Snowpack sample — Snodgrass Mountain, Crested Butte, Colorado (2/4/25, 12:06 PM MST)
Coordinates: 38.923, -106.968
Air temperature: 35 °F
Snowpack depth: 80 cm
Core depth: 40 cm
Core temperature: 32 °F
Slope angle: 14°, slope face: 78°
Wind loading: low
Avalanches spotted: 0
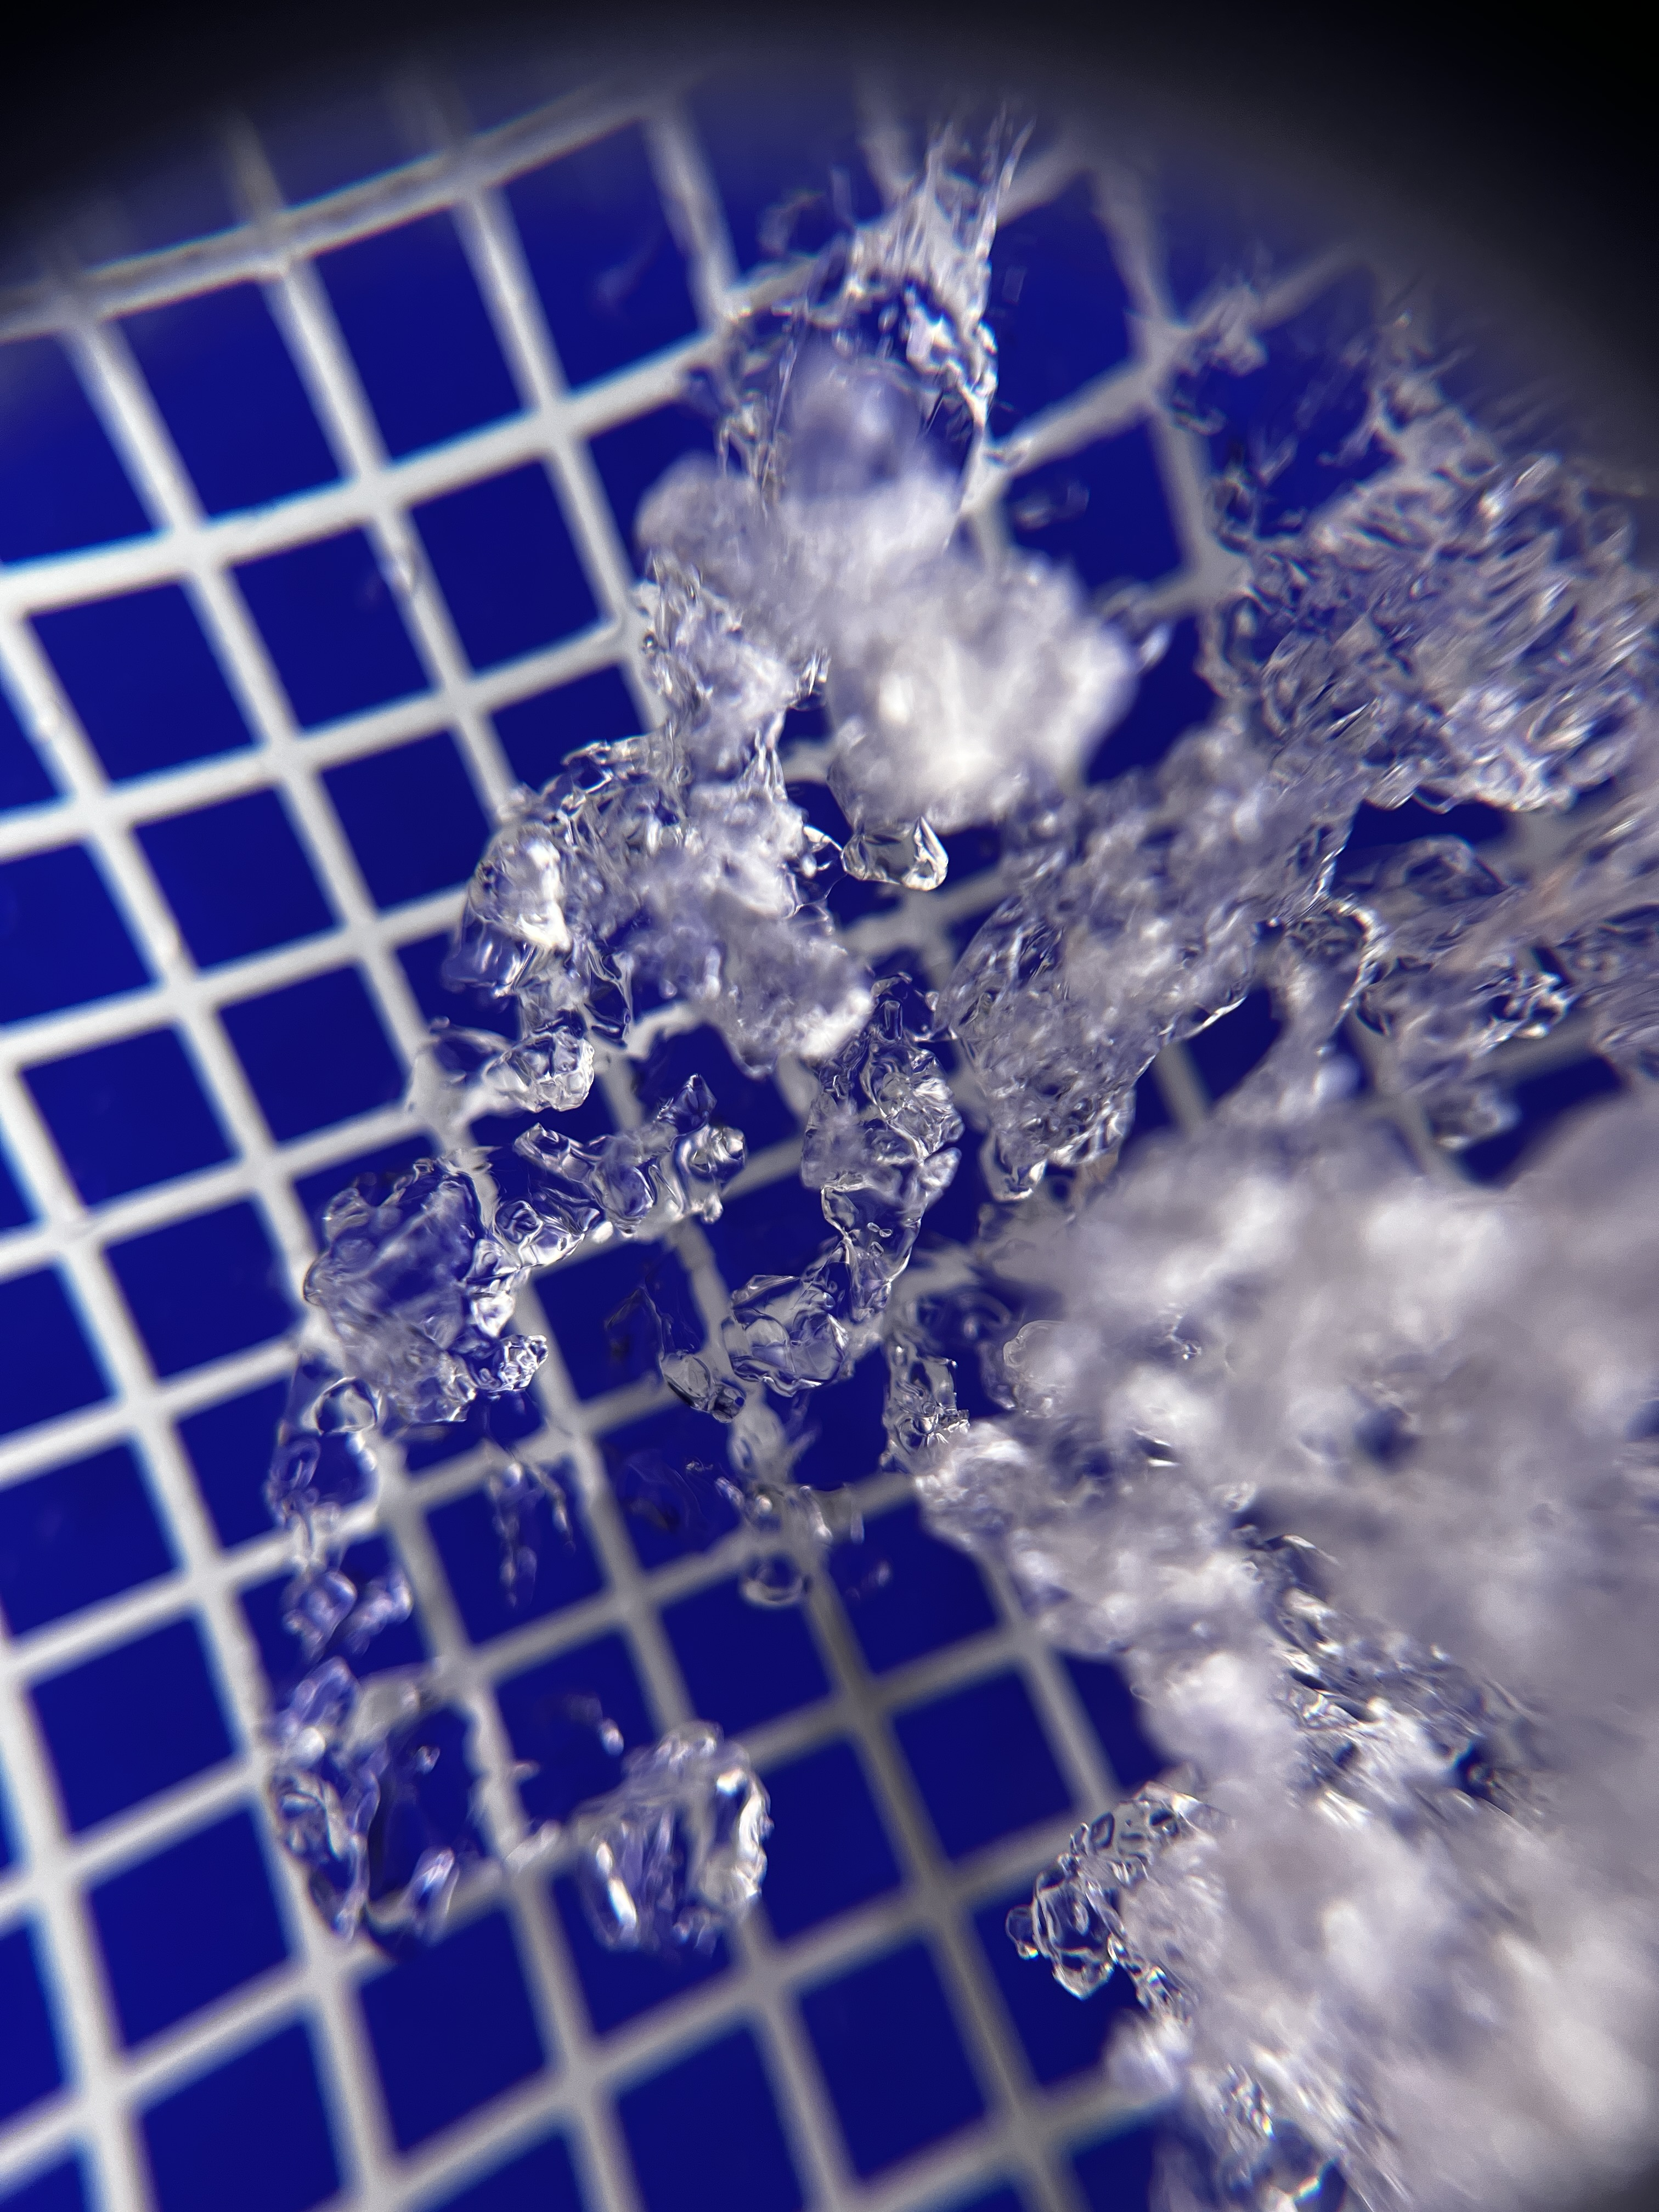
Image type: magnified_profile
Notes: No avalanches nearby, unusually warm weather for the last month reported by residents, Collected 25 yards from treeline